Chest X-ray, AP view. Patient: 43 years old, sex F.
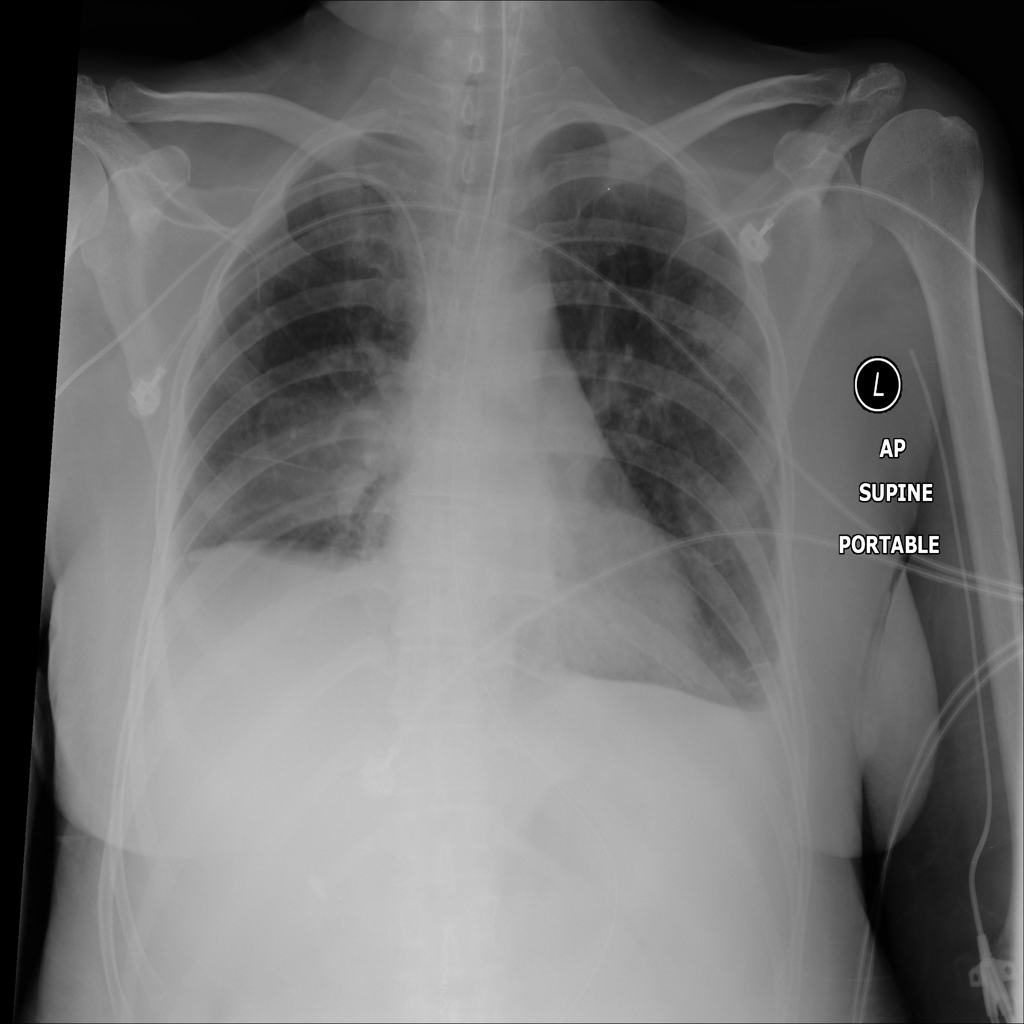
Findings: Effusion, Infiltration